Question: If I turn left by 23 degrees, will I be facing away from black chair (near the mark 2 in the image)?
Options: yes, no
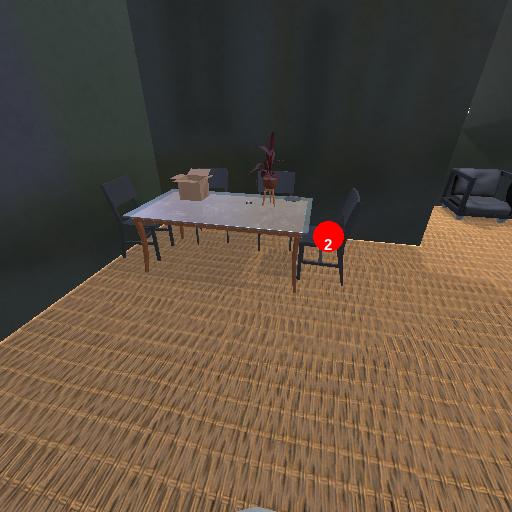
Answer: yes